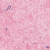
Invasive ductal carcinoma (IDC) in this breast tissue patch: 0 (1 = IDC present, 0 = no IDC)